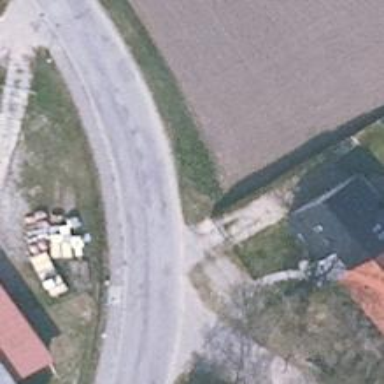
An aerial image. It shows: Unclassified road with asphalt surface.